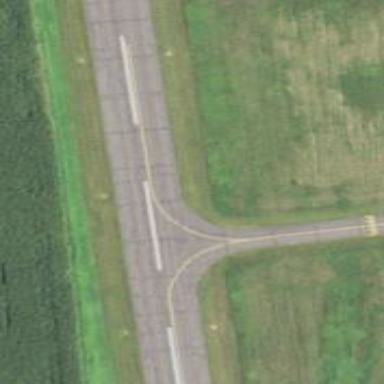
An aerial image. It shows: Asphalt runway at the airport.